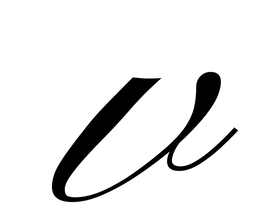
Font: PinyonScript-Regular